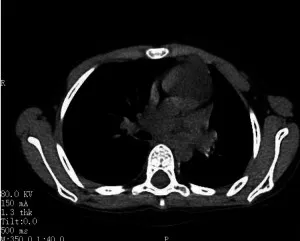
Chest CT of the patient. (A) Preoperative examination before bronchoscopy. CT scan revealed occlusion of the left main bronchus.
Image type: radiology (ct)